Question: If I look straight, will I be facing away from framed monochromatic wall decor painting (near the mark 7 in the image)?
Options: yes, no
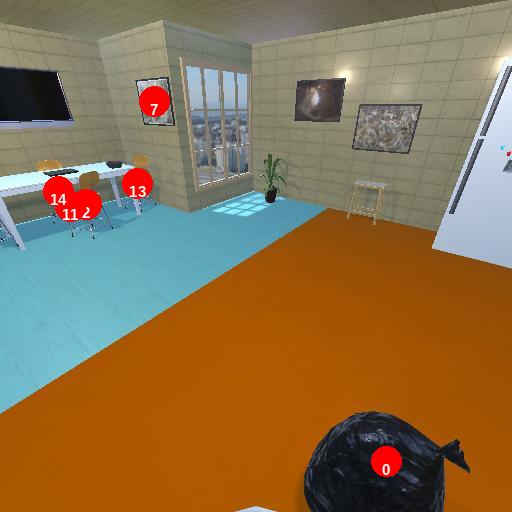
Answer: yes